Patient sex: M
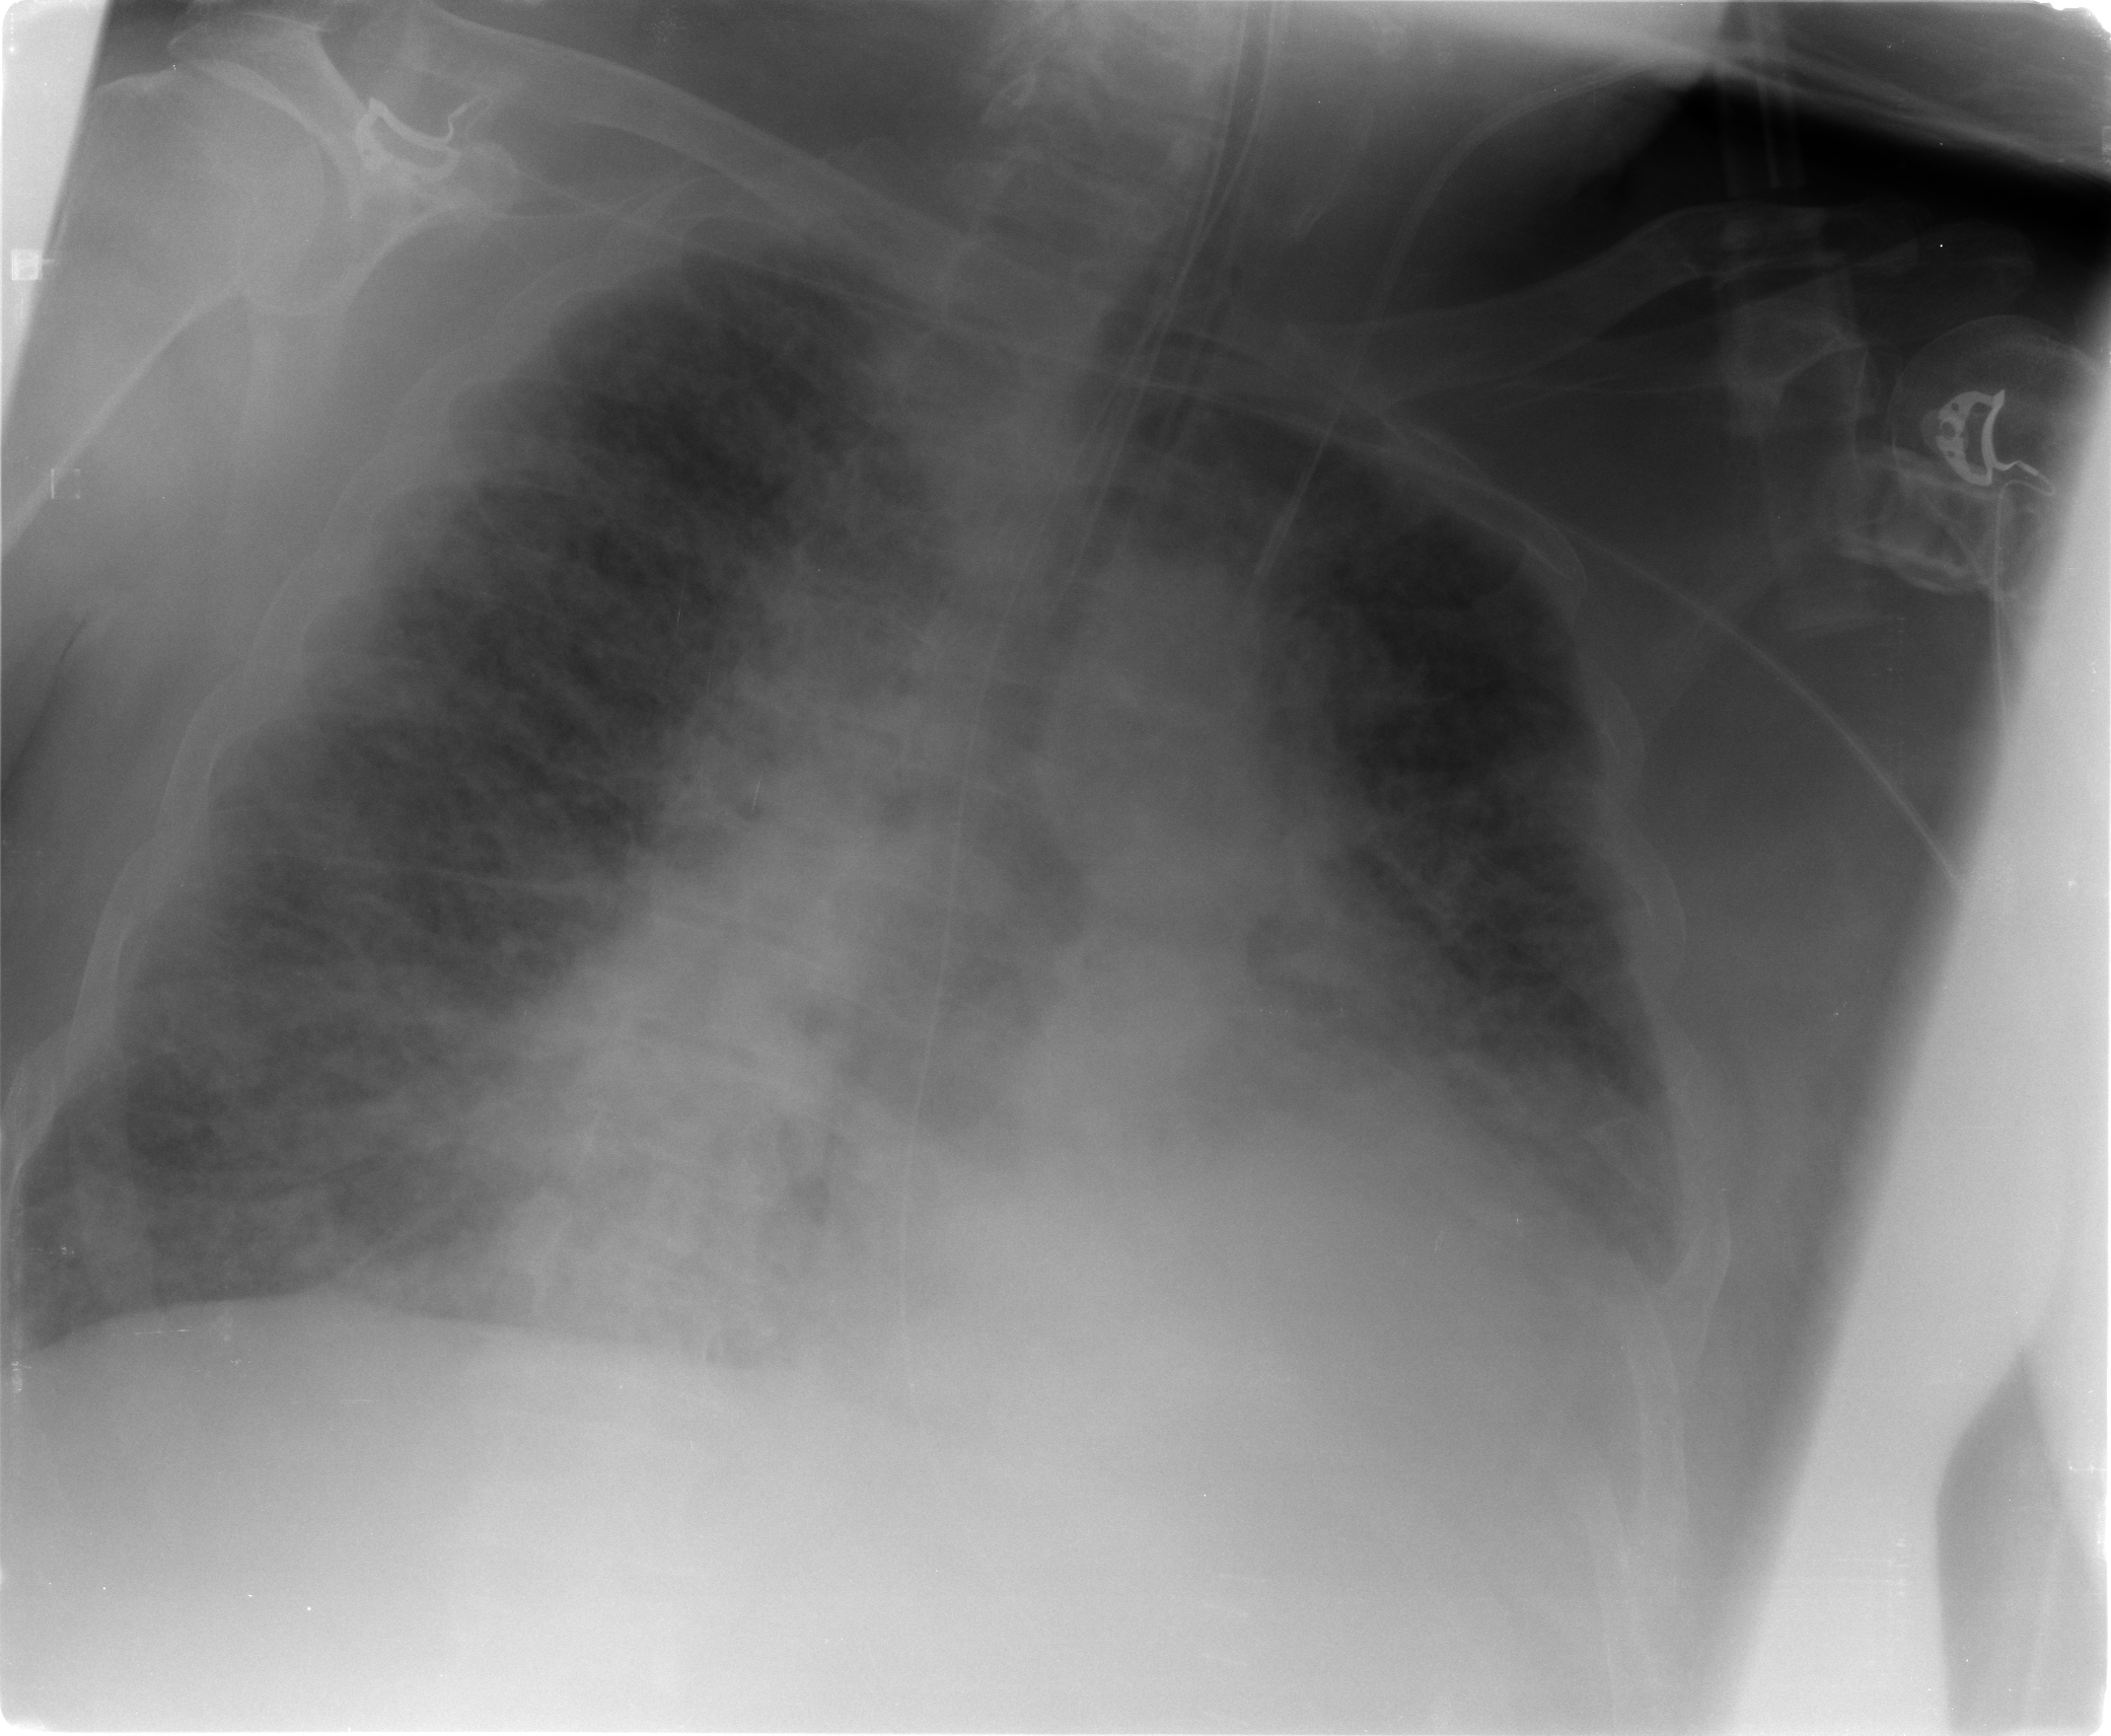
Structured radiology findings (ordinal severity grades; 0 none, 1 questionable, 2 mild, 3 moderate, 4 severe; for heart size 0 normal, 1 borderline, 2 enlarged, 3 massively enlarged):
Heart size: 2
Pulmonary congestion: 3
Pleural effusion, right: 2
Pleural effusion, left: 2
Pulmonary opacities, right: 3
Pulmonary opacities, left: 2
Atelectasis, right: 3
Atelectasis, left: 2